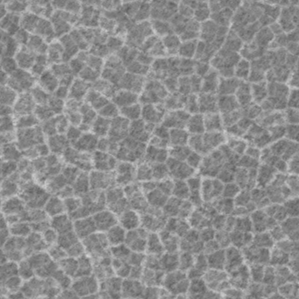
Label: frost